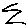
Label: zigzag